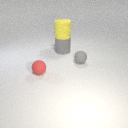
large yellow rubber cylinder above large gray rubber cylinder